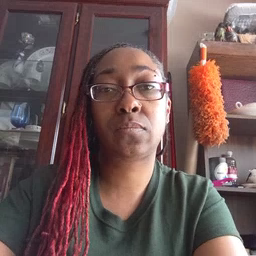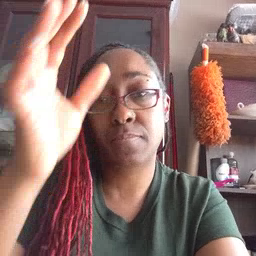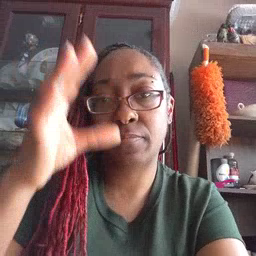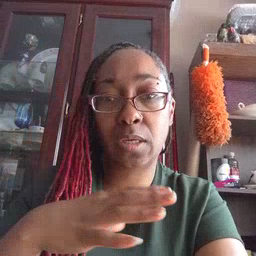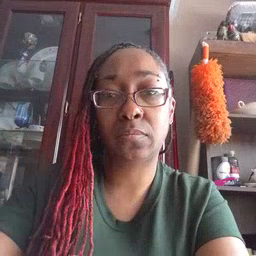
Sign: man